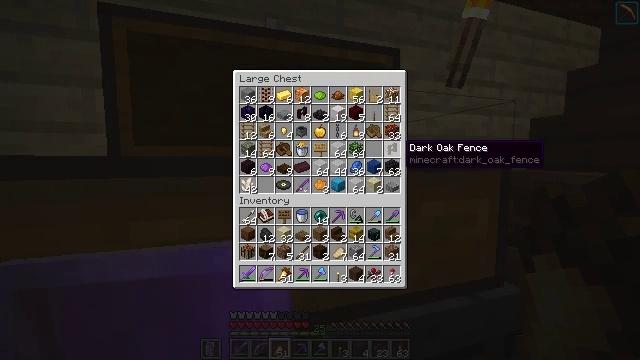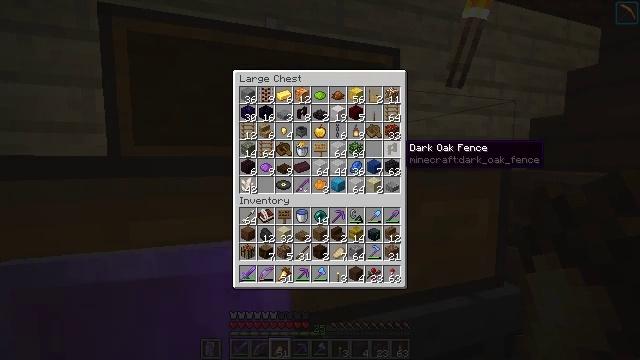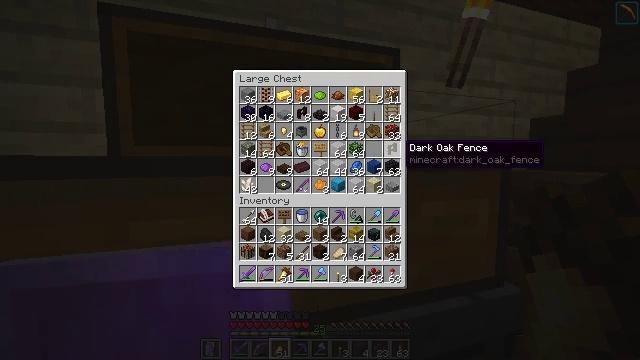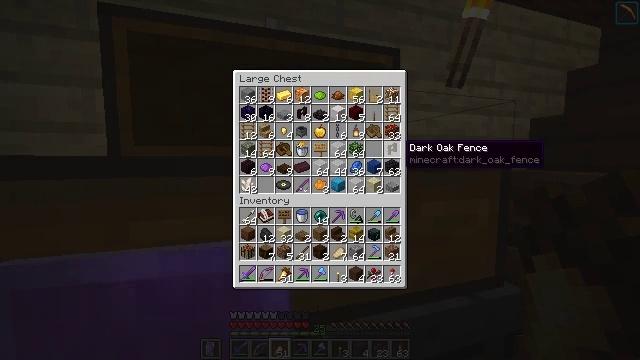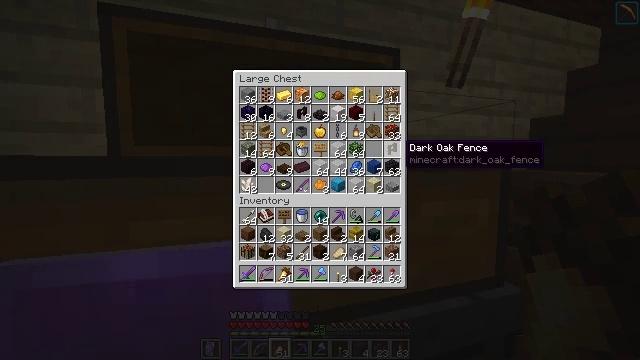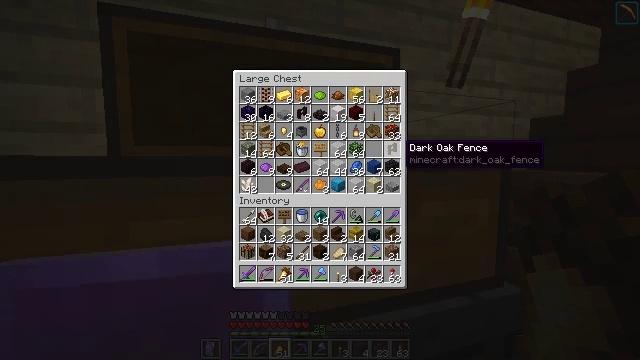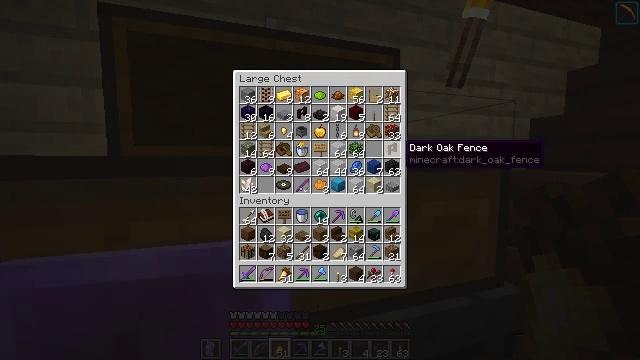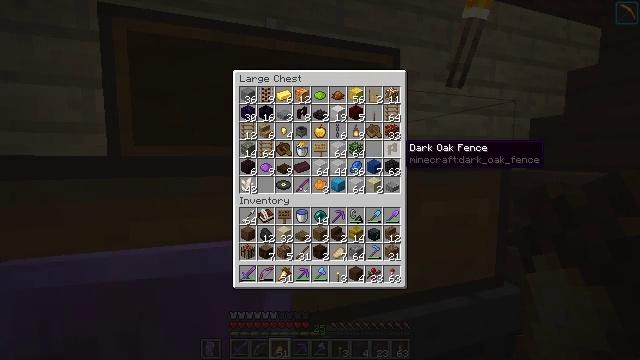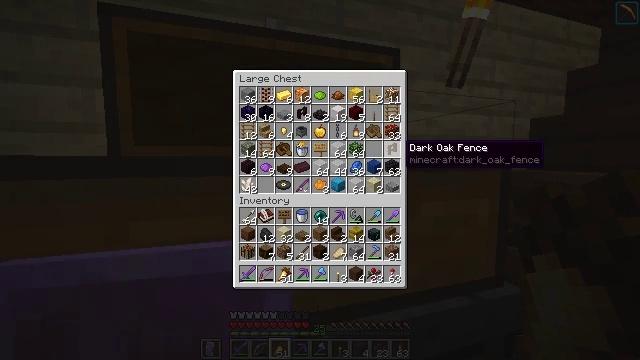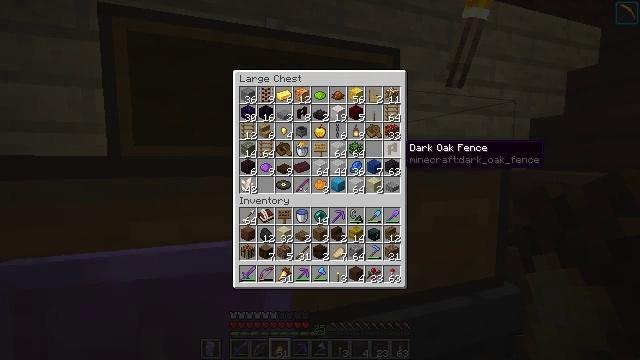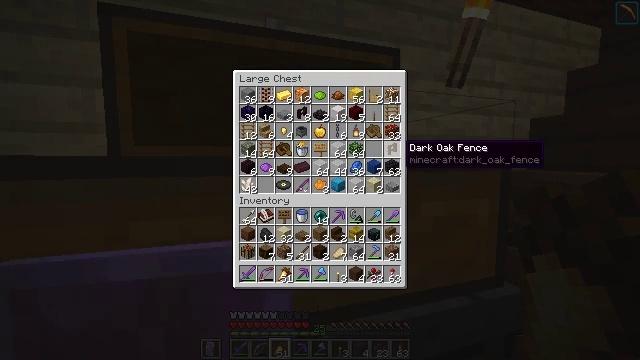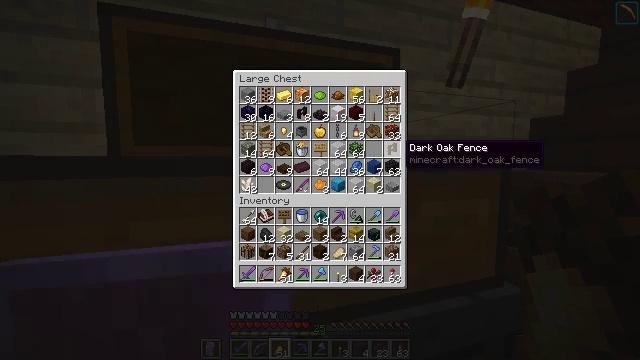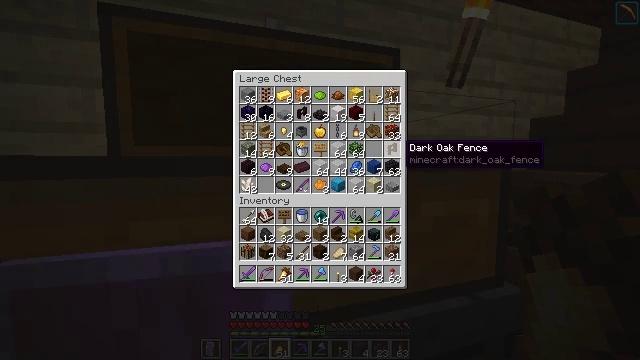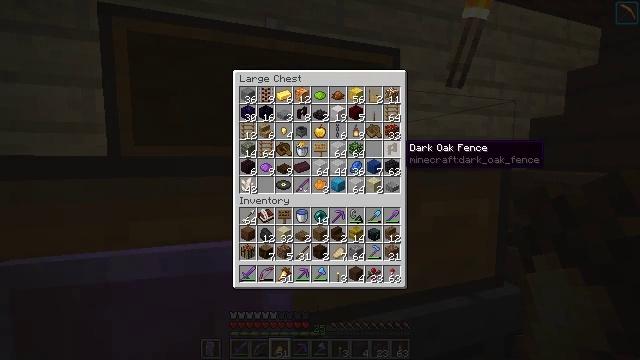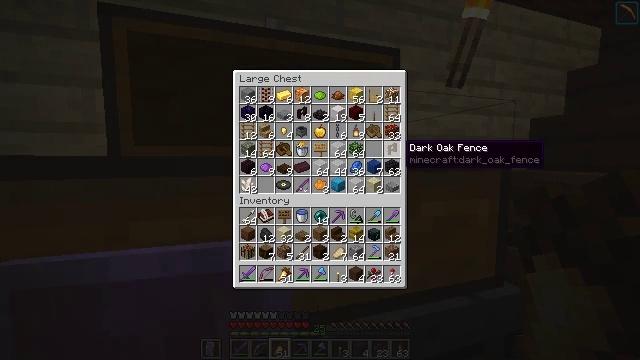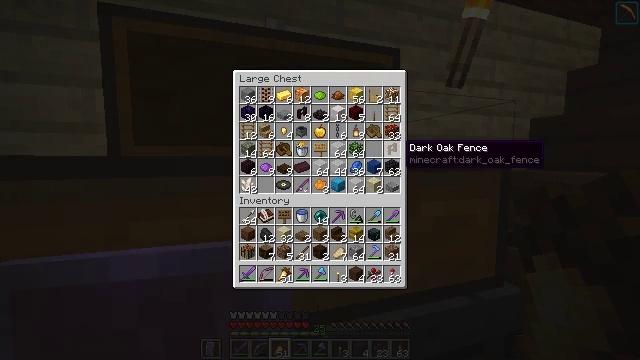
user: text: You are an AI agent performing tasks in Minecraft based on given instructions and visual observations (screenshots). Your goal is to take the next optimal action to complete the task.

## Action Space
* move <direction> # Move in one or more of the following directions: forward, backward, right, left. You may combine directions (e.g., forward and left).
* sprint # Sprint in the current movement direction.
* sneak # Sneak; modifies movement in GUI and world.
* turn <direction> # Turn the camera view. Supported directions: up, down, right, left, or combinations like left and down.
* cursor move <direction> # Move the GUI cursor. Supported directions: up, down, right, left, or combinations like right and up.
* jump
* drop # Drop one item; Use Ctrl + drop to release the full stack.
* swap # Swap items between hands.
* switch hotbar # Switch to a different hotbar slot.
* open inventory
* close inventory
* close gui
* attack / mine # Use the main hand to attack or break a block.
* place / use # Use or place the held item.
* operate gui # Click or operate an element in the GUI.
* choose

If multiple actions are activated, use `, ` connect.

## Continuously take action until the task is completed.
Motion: motion action
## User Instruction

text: Use crafting table to create brown concrete powder.
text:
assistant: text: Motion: no_op
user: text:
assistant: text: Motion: no_op
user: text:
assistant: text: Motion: no_op
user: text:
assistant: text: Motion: no_op
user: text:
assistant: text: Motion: no_op
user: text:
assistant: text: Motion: no_op
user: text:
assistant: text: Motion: no_op
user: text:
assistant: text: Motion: no_op
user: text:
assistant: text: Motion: no_op
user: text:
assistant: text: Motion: no_op
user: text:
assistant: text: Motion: no_op
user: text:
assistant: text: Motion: no_op
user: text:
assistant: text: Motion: no_op
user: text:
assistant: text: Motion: no_op
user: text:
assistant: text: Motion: no_op
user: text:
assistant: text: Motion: no_op
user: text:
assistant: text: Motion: no_op
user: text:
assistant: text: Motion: no_op
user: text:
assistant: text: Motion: no_op
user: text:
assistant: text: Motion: no_op
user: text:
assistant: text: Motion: no_op
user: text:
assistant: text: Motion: no_op
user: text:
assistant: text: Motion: no_op
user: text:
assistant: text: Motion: no_op
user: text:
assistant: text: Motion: no_op
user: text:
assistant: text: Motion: no_op
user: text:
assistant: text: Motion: no_op
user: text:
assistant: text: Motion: no_op
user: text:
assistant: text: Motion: no_op
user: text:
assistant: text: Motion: no_op